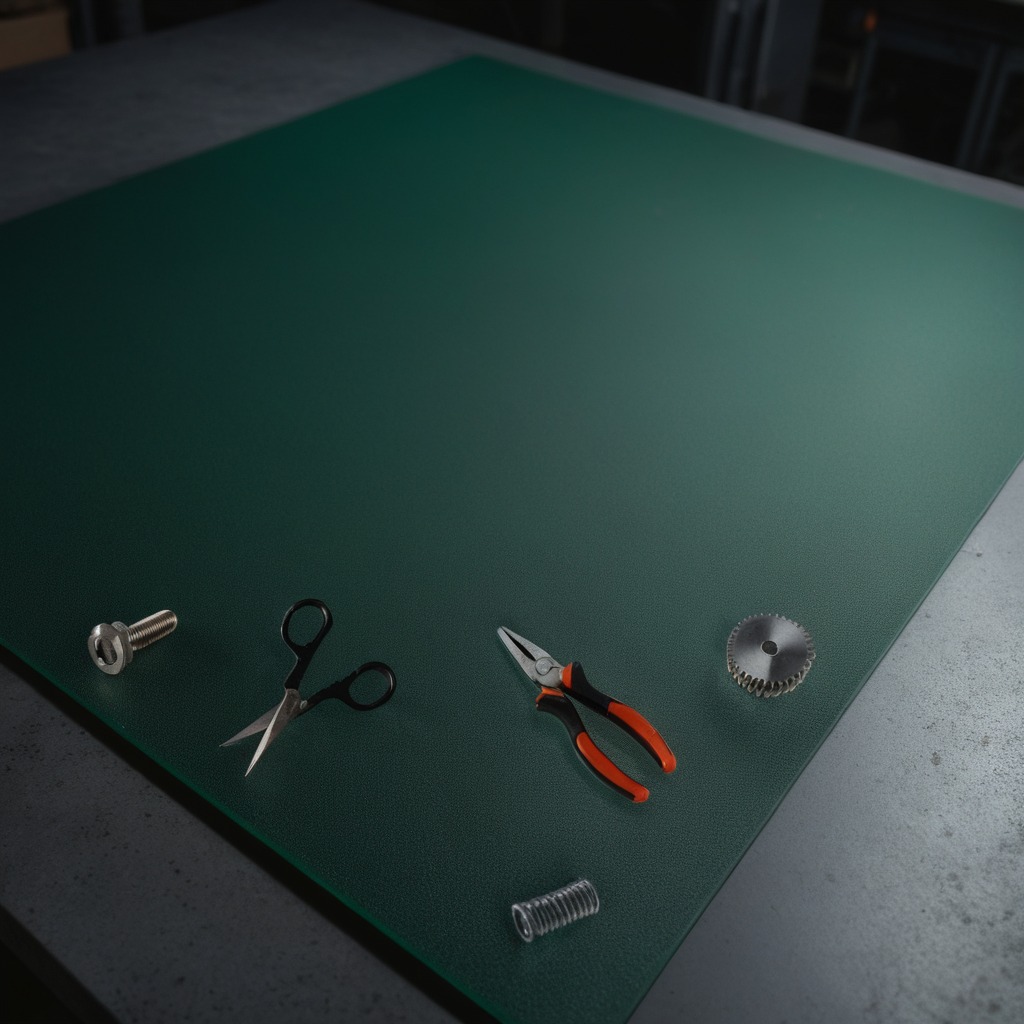
A steel gear with teeth, a metal machine screw, pliers, a coiled metal spring, and a pair of scissors are lying on the green rubber mat.